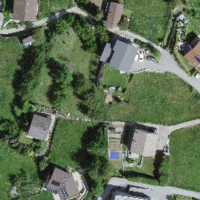
EUNIS habitat code: 55
Species observed at this site:
Sambucus racemosa
Medicago sativa
Lathyrus pratensis